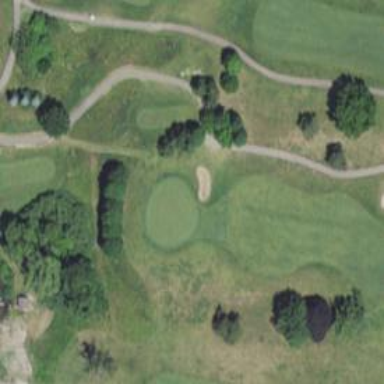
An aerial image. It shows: Golf hole.